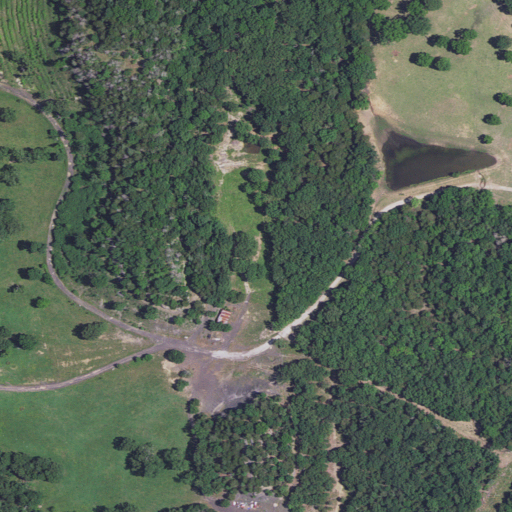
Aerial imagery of gap in Missouri named Slate Gap containing mixed forest, deciduous forest, pasture, and low intensity development